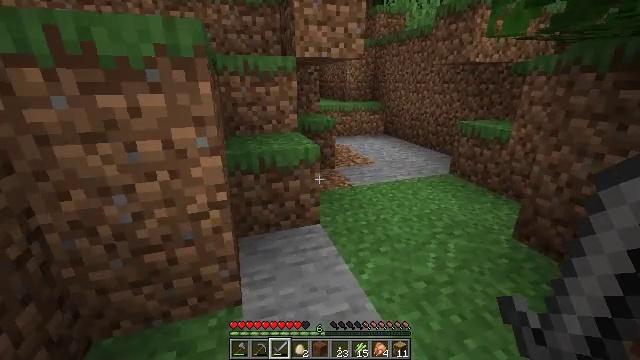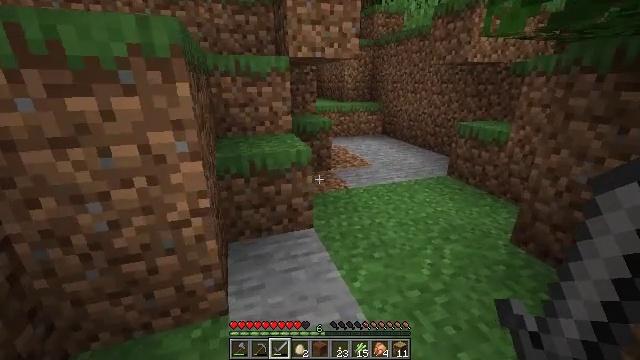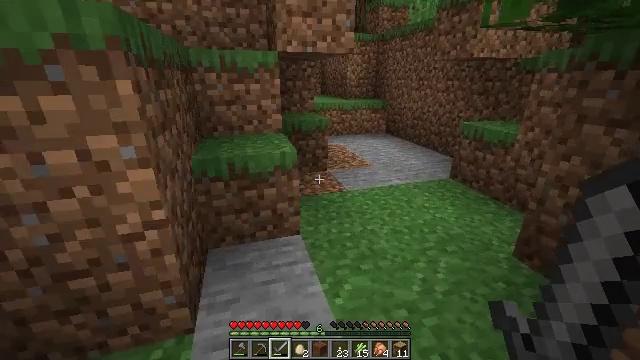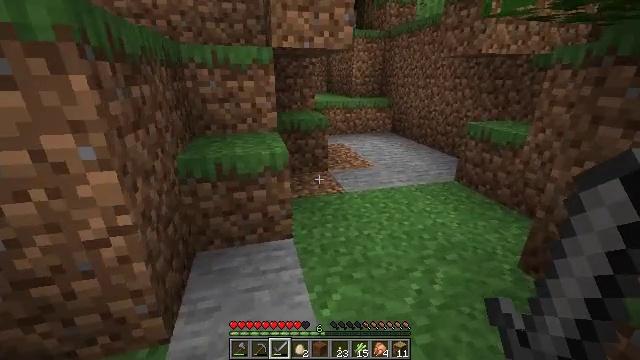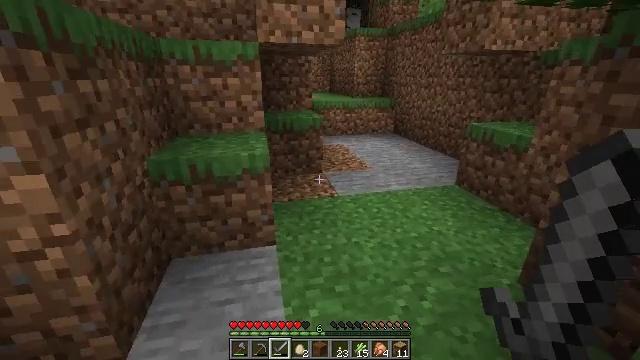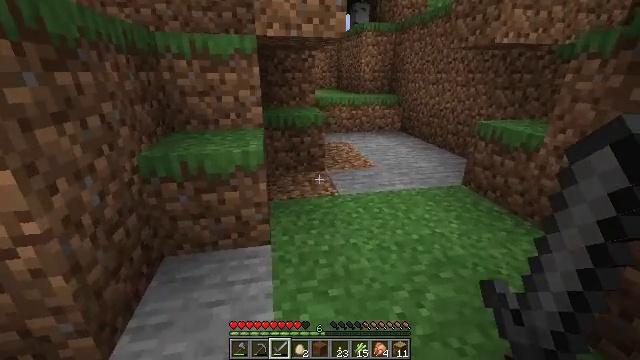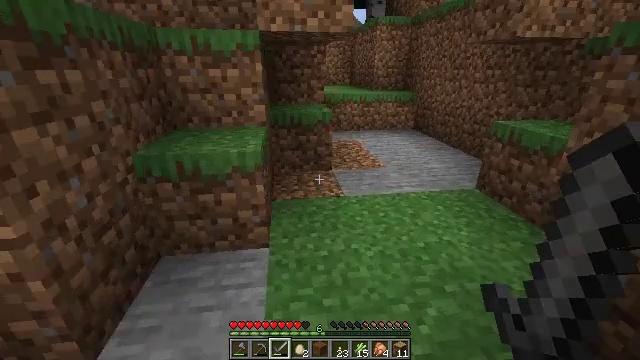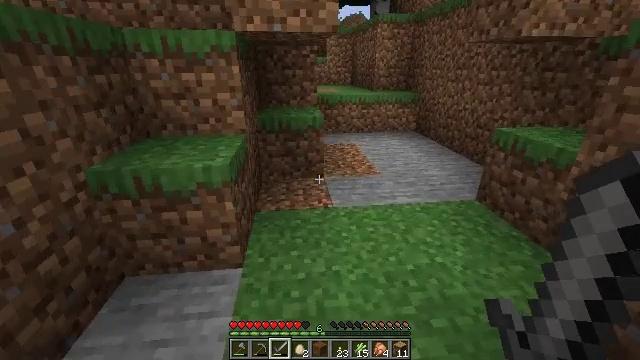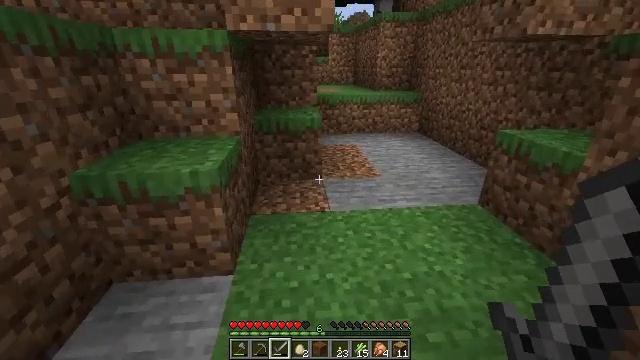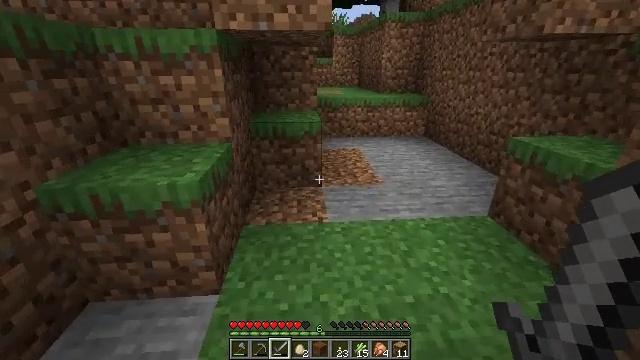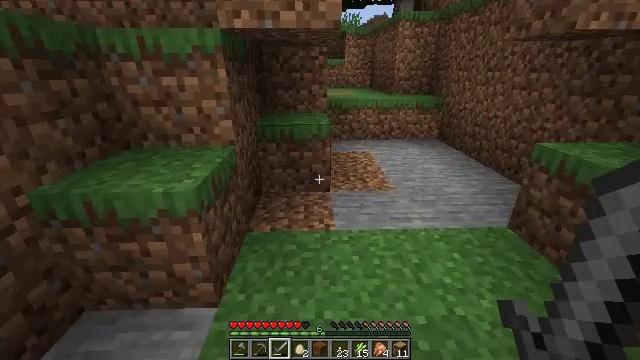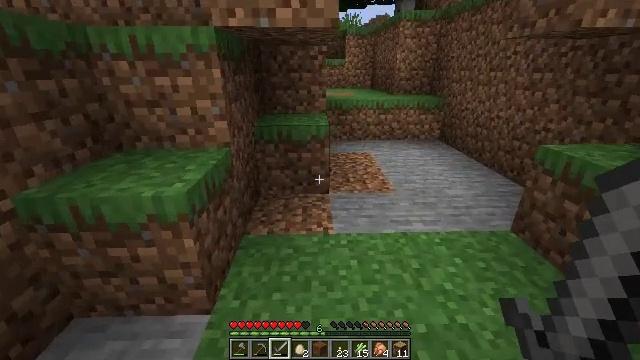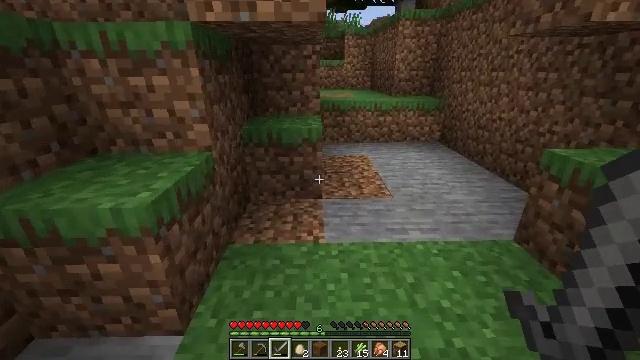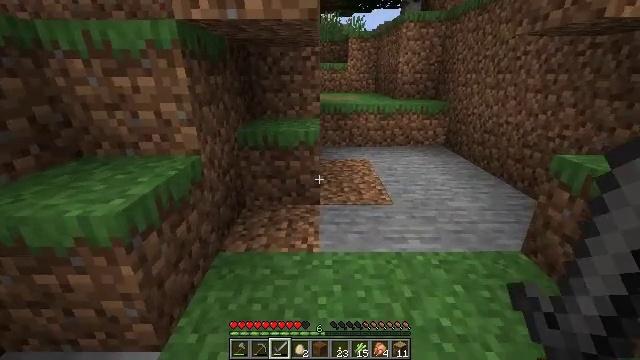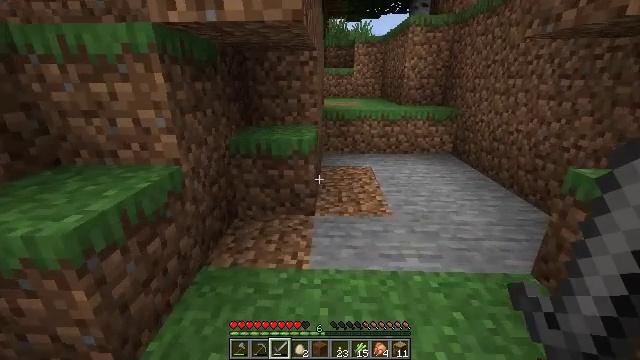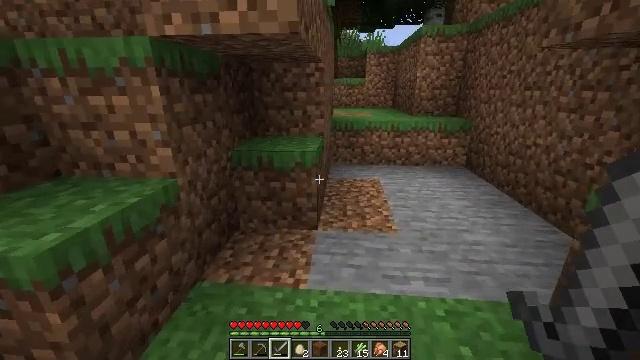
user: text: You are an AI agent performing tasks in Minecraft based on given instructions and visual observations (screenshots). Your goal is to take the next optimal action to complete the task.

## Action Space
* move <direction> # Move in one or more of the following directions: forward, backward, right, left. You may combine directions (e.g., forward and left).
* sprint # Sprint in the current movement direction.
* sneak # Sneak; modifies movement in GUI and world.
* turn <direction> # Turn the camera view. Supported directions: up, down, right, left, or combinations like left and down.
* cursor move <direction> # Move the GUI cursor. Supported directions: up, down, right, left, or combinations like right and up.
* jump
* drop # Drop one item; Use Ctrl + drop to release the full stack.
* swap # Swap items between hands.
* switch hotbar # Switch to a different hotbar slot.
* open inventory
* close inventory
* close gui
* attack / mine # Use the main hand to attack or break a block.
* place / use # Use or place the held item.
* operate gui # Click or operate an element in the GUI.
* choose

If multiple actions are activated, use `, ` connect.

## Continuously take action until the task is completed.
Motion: motion action
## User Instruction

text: Collect lilac by left-clicking.
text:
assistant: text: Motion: move forward and move right
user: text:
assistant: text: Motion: move forward and move right, turn left
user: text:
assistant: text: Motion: move forward and move right, turn left
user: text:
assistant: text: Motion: move forward and move right, turn left
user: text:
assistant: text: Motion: move forward and move right, turn left
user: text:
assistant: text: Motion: move forward and move right, turn left
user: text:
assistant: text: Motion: move forward and move right, turn left
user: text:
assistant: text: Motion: move forward and move right
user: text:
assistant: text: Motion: move forward and move right, turn left
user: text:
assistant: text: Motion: move forward and move right, turn left
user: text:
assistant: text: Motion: move forward and move right
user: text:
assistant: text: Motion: move forward and move right
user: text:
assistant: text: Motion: move forward and move right, turn left
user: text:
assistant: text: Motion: move forward and move right, turn left and up
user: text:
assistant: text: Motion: move forward and move right, turn left and up
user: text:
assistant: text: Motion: move forward and move right, turn left and up
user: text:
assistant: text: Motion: move forward and move right, turn left and up
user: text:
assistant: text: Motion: move forward and move right
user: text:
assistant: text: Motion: move forward and move right
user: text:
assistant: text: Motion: move forward and move right
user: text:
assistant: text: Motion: move forward
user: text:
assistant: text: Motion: move forward, turn right
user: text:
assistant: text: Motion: move forward
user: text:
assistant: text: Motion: move forward
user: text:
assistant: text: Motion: move forward
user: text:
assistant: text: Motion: move forward
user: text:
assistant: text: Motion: move forward
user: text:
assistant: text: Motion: move forward
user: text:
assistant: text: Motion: move forward
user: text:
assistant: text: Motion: move forward